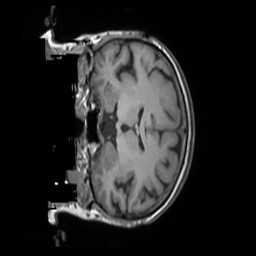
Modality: T1w
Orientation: coronal
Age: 64
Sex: female
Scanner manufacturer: siemens
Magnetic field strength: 3 T
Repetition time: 1.55 s
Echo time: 0.00234 s